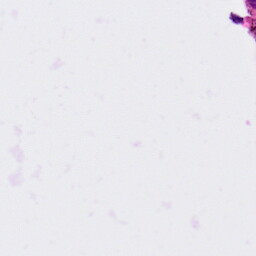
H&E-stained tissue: Ovarian